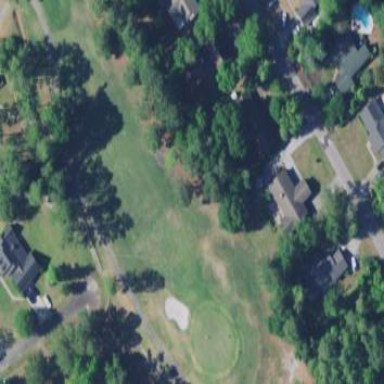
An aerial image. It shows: Golf fairway surrounded by grass.